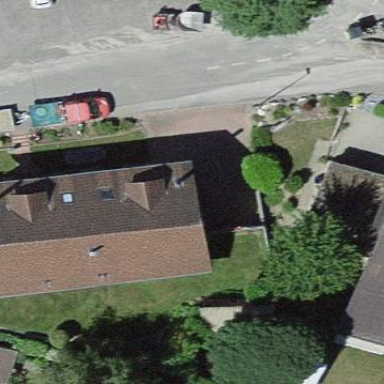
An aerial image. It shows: Semi-detached house.